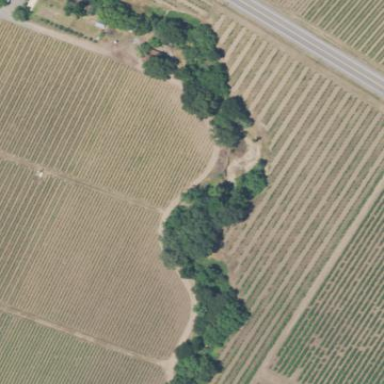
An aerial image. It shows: Vineyard with grape crops.